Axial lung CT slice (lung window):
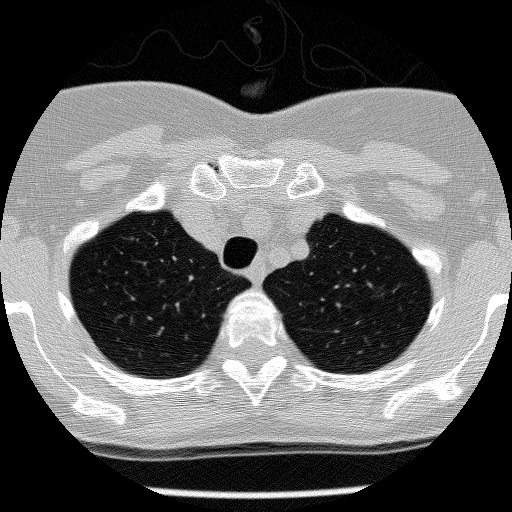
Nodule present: no